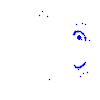
Particle: proton